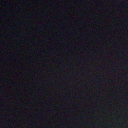
Screen state: off